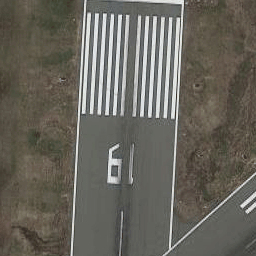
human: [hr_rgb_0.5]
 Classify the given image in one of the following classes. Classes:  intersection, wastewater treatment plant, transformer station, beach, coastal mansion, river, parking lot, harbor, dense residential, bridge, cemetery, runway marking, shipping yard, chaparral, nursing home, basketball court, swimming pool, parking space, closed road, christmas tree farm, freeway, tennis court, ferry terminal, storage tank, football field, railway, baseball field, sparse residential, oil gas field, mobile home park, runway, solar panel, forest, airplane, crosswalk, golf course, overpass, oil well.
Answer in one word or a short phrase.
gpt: runway